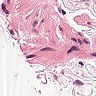
Metastatic tissue present: no